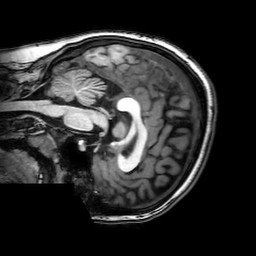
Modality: T1w
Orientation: sagittal
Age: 22
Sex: female
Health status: healthy
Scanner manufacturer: philips
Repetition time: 0.008199 s
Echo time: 0.00375 s